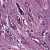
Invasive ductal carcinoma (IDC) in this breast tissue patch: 1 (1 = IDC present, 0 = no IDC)